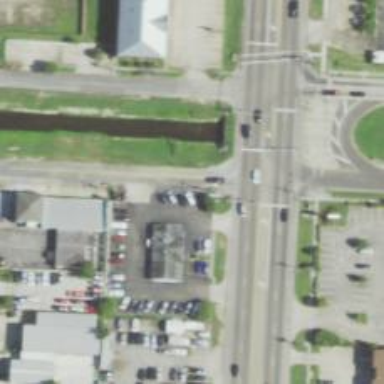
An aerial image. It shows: Canal.